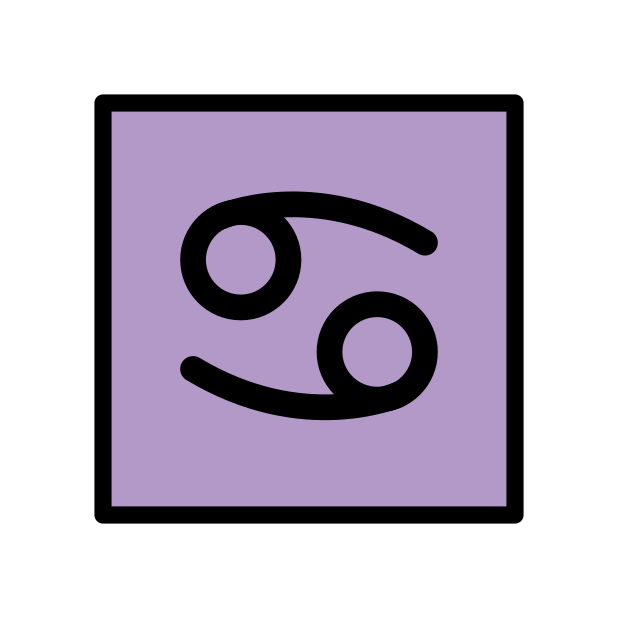
Cancer